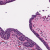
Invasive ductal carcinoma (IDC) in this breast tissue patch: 0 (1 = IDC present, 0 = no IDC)